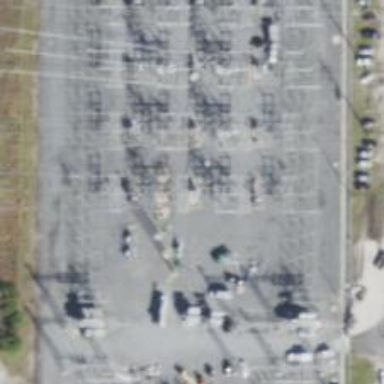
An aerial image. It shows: Switch for power supply.